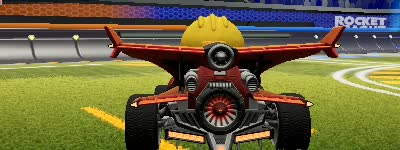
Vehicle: aftershock